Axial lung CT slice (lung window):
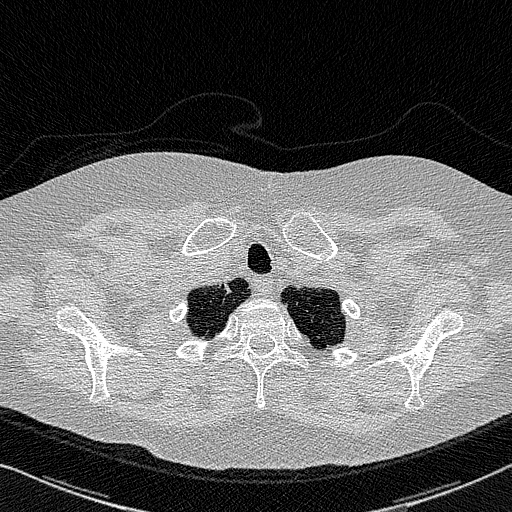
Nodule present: no